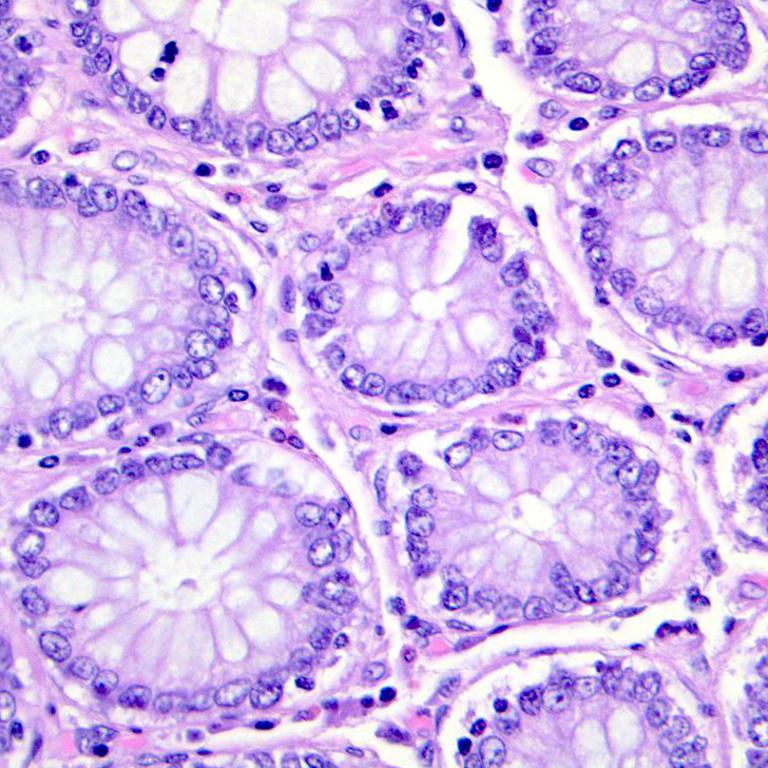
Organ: colon
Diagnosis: benign